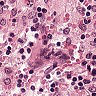
Metastatic tissue present: no